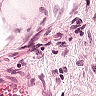
Metastatic tissue present: no